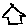
Label: house